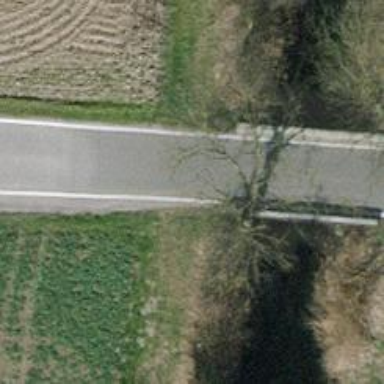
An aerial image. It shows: Tertiary road with bridge.